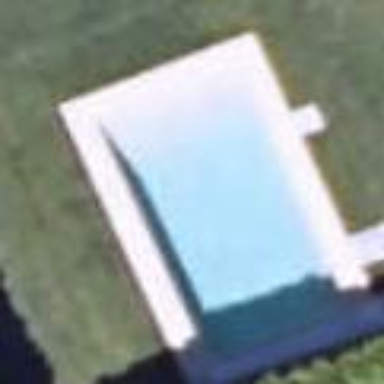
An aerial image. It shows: Swimming pool located in leisure land.